Question: This is going to be a rather silly question, though it is annoying. I have a list of 800 ndarrays which have 7680 elements each. How do I get this to a <800,7680> format ?

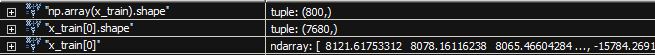
Answer: Just pass it to the 'np.array' factory function. As an example:
'''
>>> lst = [np.zeros(7680) for x in range(800)] #just a list of 800 ndarrays ...
>>> arr = np.array(lst) #make them into an array
>>> arr.shape #shape looks OK to me :-)
(800, 7680)
'''